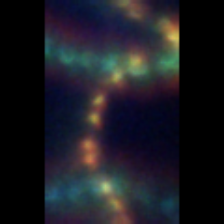
Taxon: Diatom_aggregate
Group: Diatoms